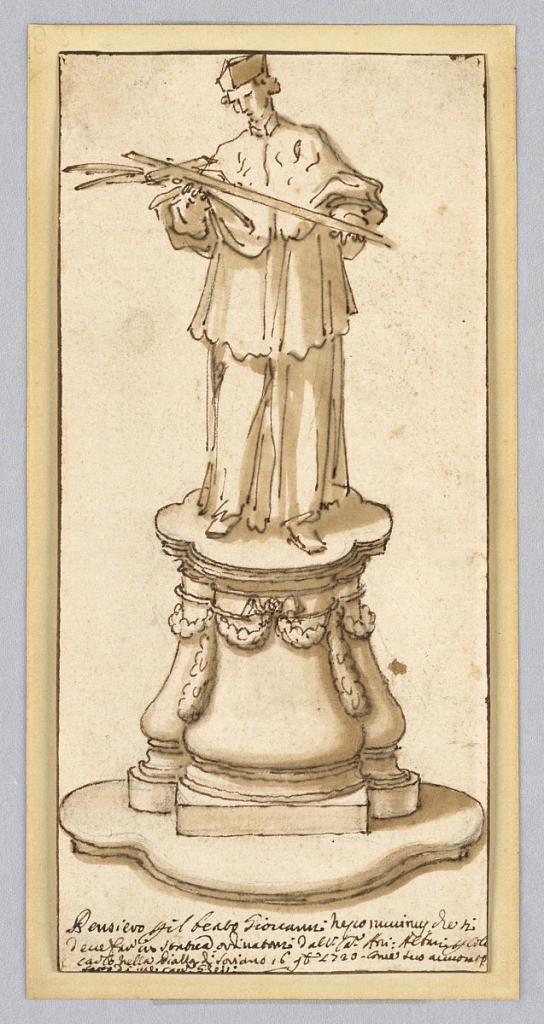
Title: Design for a Monument to a Cardinal
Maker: Unknown, Roman
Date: after 1720
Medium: Pen and brown ink, brush and brown wash over black chalk on cream laid paper
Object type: Drawing
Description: Standing figure of an ecclesiastic, possibly a cardinal or other official of the Church, holding a cross and palm frond. Figure is placed on an ovoid pedestal decorated with swags.
Inscriprion with date below.